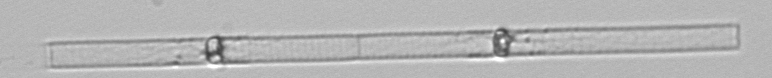
Label: Dactyliosolen_blavyanus